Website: bh-photo
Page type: payment
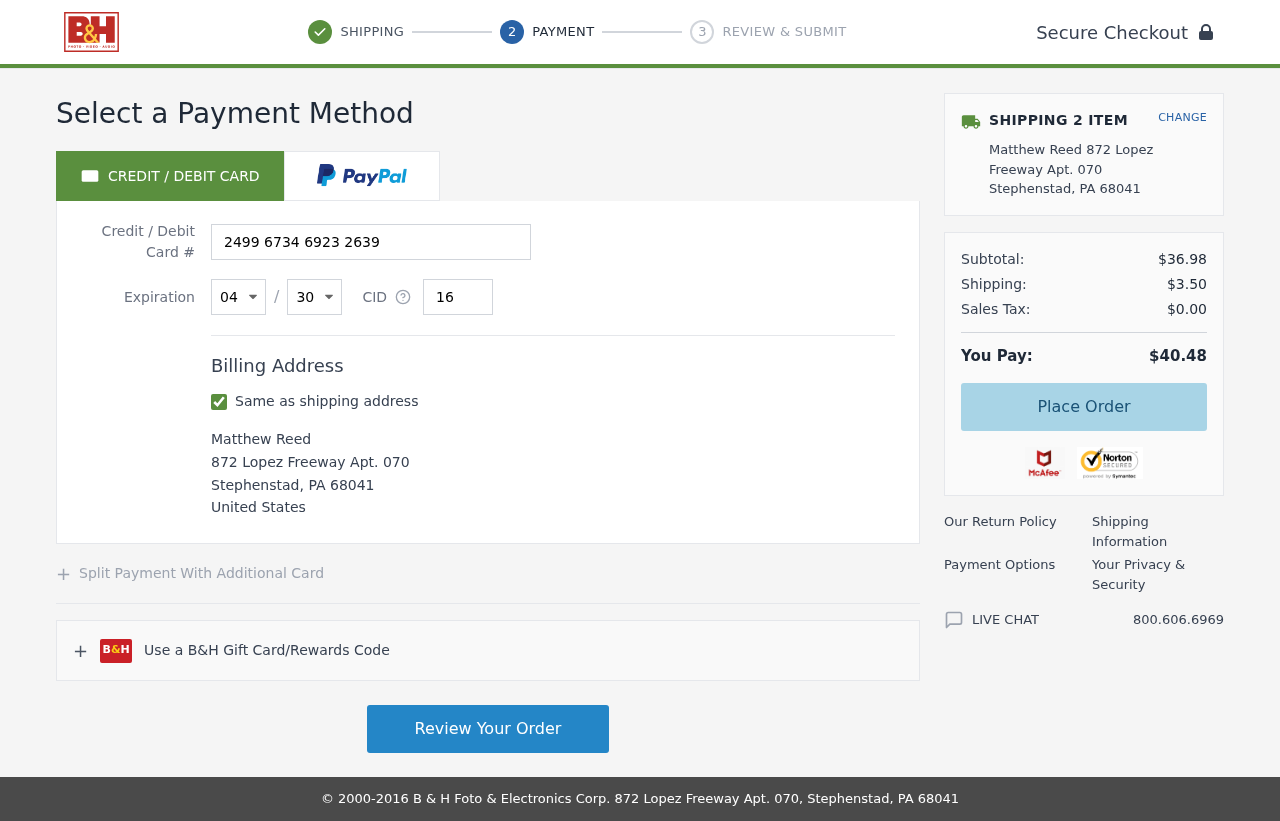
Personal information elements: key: PII_CARD_CVV
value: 168
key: PII_CARD_EXPIRY_MONTH
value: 04
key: PII_CARD_EXPIRY_YEAR
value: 30
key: PII_CARD_NUMBER
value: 2499 6734 6923 2639
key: PII_CITY
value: Stephenstad
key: PII_COUNTRY
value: United States
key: PII_FULLNAME
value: Matthew Reed
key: PII_POSTCODE
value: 68041
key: PII_STATE_ABBR
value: PA
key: PII_STREET
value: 872 Lopez Freeway Apt. 070
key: PII_FULLNAME2
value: Matthew Reed
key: PII_CITY2
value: Stephenstad
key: PII_STATE_ABBR2
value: PA
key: PII_POSTCODE_FULL
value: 68041
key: PII_POSTCODE_NUMERIC
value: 68041
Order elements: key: ORDER_NUM_ITEMS
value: SHIPPING 2 ITEM
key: ORDER_SUBTOTAL
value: $36.98
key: ORDER_SHIPPING_COST
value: $3.50
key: ORDER_TAX
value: $0.00
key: ORDER_TOTAL
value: $40.48